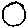
Label: moon